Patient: sex M, age 61
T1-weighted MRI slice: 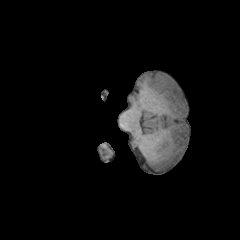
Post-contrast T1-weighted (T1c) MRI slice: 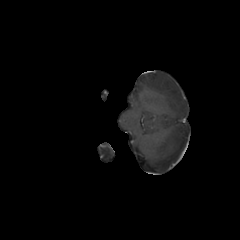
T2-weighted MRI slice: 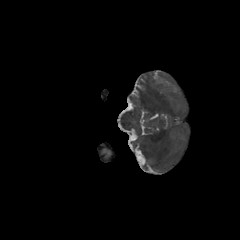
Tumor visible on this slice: yes
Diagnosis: Glioblastoma, IDH-wildtype
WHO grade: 4